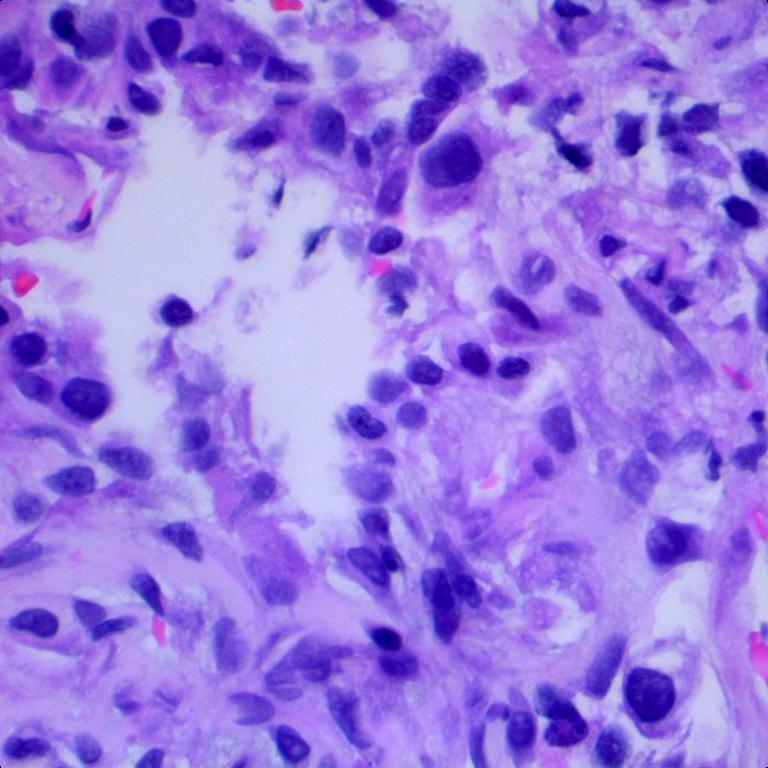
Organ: lung
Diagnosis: adenocarcinomas